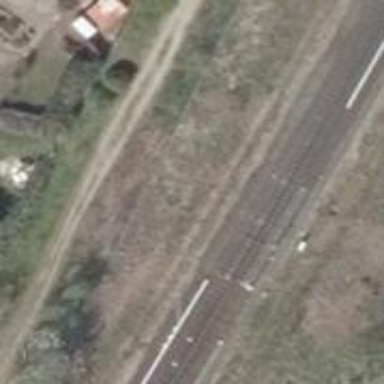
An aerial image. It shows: Railway switch.